【题型】解答题　【知识点】平面几何　【难度】medium
（2025·上海黄浦·二模）已知，在$\triangle ABC$中，$AC=5$，$AB=7$，$\cos A=\dfrac{3}{5}$，$D$是边$AB$上一动点，连接$CD$．点$O$在线段$CD$上，且$\dfrac{CO}{OD}=\dfrac{4}{5}$，以点$O$为圆心，$CO$为半径作$\odot O$，交边$AC$于点$E$．

(1) 当点$D$与点$A$重合时，判断$\odot O$与边$AB$的位置关系并说明理由；
(2) 已知点$F$在$\odot O$上，且$\overset{\frown}{CE}=\overset{\frown}{CF}$，$EF$与边$BC$交于点$H$，当$EF$经过圆心$O$时（如图），求$\dfrac{EH}{EF}$的值；
(3) 过点$D$作$DP\parallel AC$，交边$BC$于点$P$，当$\odot O$与线段$DP$只有一个交点时，求$BD$的取值范围．

\vspace{0.2cm}
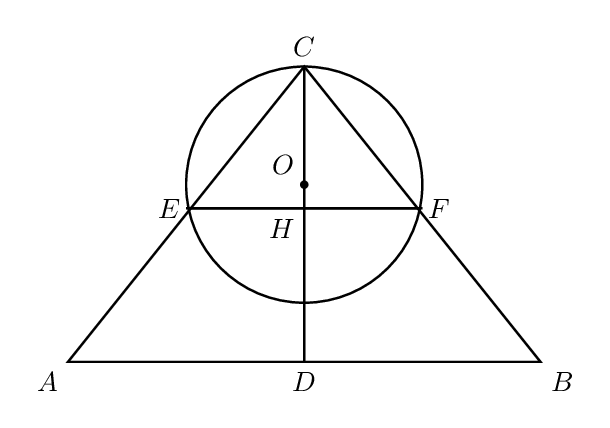
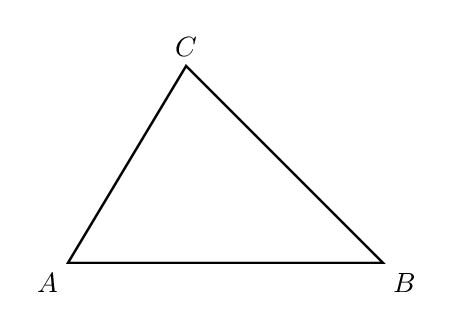
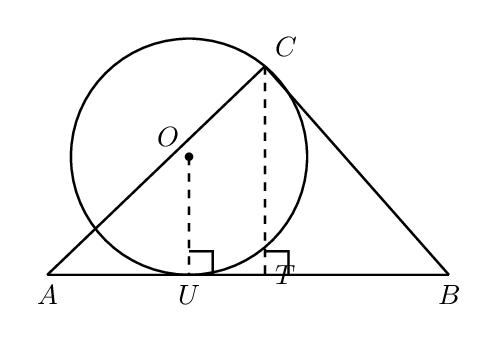
【解答】
\noindent \textbf{【详解】}
(1) 解：$\odot O$与边$AB$相切，理由如下：
过点$C$作$CT \perp AB$于点$T$，

在$\triangle ABC$中，$AC=5$，$AB=7$，$\cos A=\dfrac{3}{5}$，
$\therefore AT=AC\times \cos A=3$，
$\therefore CT=\sqrt{AC^2-AT^2}=4$，
$\therefore BT=AB-AT=4$， $\sin A=\dfrac{CT}{AC}=\dfrac{4}{5}$， $\tan A=\dfrac{CT}{AT}=\dfrac{4}{3}$，
$\therefore BT=CT$，
$\therefore BC=\sqrt{CT^2+BT^2}=4\sqrt{2}$，
$\because CT \perp AB$，
$\therefore \angle B=\angle TCB=45^\circ$，

过点$O$作$OU \perp AB$于点$U$，
$\because \dfrac{CO}{OD}=\dfrac{4}{5}$，当点$D$与点$A$重合时，
$\therefore \dfrac{CO}{OA}=\dfrac{4}{5}$，
$\therefore CO=\dfrac{4}{5}AO$，

$\because \sin A=\dfrac{OU}{AO}=\dfrac{4}{5}$，
$\therefore OU=\dfrac{4}{5}AO$，
$\therefore CO=OU$，
而$OC$为半径，$OU$为点$O$到边$AB$的距离，
$\therefore \odot O$与边$AB$相切；

(2) 解：$\because \overset{\frown}{CE}=\overset{\frown}{CF}$，$CD$经过圆心，
$\therefore CD \perp EF$，
$\because EF$经过圆心$O$，
$\therefore OE=OF=OC$，
$\therefore \triangle OCE$为等腰直角三角形，

$\therefore \angle CEF=45^\circ=\angle B$，
$\because \angle ECH=\angle BCA$，
$\therefore \triangle ECH \backsim \triangle BCA$，
$\therefore \angle CHE=\angle A$，

设$CO=OE=OF=4k$，则$EF=8k$，
$\therefore \tan \angle CHE=\tan A=\dfrac{4}{3}=\dfrac{OC}{OH}$，
$\therefore OH=3k$，
$\therefore \dfrac{EH}{EF}=\dfrac{EO+OH}{EF}=\dfrac{4k+3k}{8k}=\dfrac{7}{8}$；

(3) 解：$\because OC$为半径，$\dfrac{CO}{OD}=\dfrac{4}{5}$，
$\therefore OD>OC$，
$\therefore \odot O$一定不经过点$D$，

当$\odot O$与线段$DP$相切时，如图：